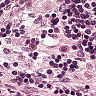
Metastatic tissue present: no